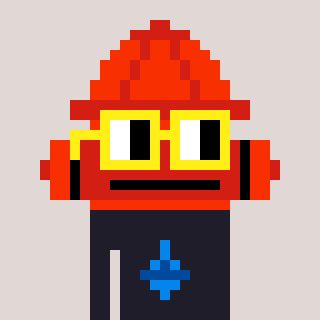
a pixel art character with square yellow glasses, a fire hydrant-shaped head and a grayscale-colored body on a warm background